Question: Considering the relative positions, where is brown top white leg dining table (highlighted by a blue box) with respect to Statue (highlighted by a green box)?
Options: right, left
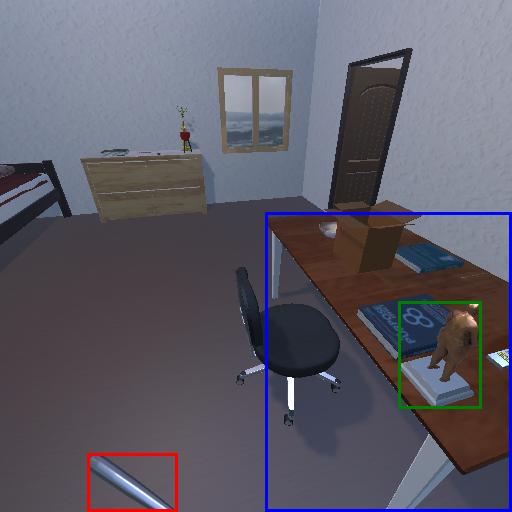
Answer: right